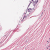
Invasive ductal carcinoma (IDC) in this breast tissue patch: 0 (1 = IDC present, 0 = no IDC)